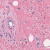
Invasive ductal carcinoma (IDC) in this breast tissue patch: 0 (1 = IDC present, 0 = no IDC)